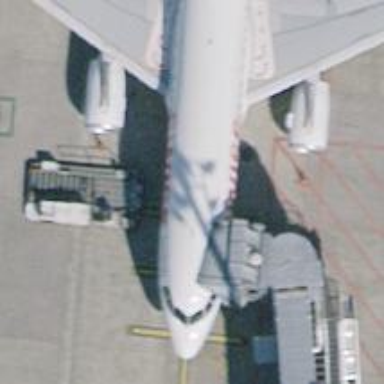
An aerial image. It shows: Airport parking position.